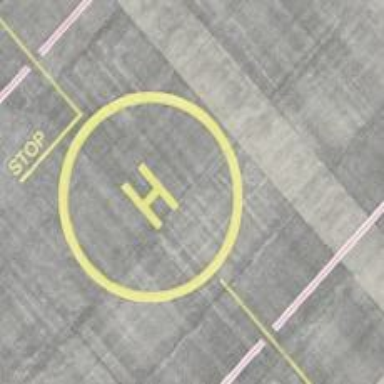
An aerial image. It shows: Image of helipad at airport.